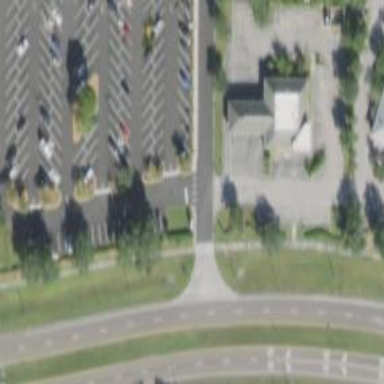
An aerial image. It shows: Footway crossing with zebra markings.